Question: Consider this sample program which is adding a TabPane into an Alert. As you will see, there is a white padding on the left of the TabPane that I just cannot remove.
If anyone has any idea it will be great.
Code:
'''
import javafx.application.Application;
import javafx.geometry.Insets;
import javafx.scene.Scene;
import javafx.scene.control.Alert;
import javafx.scene.control.Tab;
import javafx.scene.control.TabPane;
import javafx.scene.layout.HBox;
import javafx.stage.Stage;
public class AlertTest extends Application {
public static void main(String[] args) {
launch(args);
}
@Override
public void start(Stage primaryStage) throws Exception {
Scene scene = new Scene(new HBox());
primaryStage.setScene(scene);
primaryStage.show();
Alert alert = new Alert(Alert.AlertType.NONE);
alert.setTitle("");
alert.initOwner(primaryStage);
TabPane tabPane = new TabPane(new Tab("test"));
tabPane.setPadding(Insets.EMPTY);
alert.getDialogPane().setPadding(Insets.EMPTY);
alert.getDialogPane().setContent(tabPane);
alert.show();
}
}
'''
Visual :

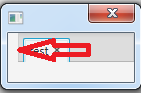
Answer: If you add css like this:
'''
public void start(Stage primaryStage) throws Exception {
Scene scene = new Scene(new HBox());
primaryStage.setScene(scene);
//add this 3 lines
String css = Main.class.getResource("styles.css").toExternalForm();
scene.getStylesheets().clear();
scene.getStylesheets().add(css);
...
}
'''
and in styles.css add
'''
.dialog-pane:no-header .graphic-container {
-fx-padding: 0; /* 10px 0px 0px 10px */
}
'''
You can find more info about the default styles in file: 'fxrt.jar!/com/sun/javafx/scene/control/skin/modena/modena.css'
and here is the result and <URL>: